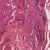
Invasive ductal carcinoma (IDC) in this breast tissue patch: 0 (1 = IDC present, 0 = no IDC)